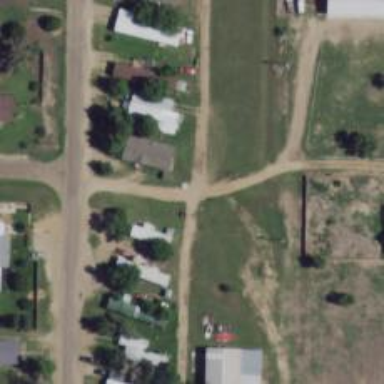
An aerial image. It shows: Alley classified as service road.